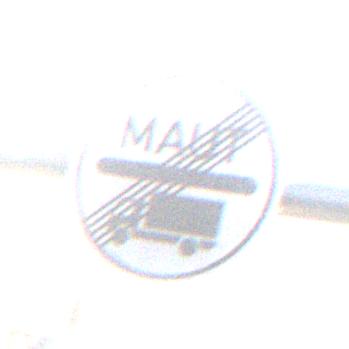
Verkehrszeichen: EndeMautpflicht
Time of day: SunriseSunset
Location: Outdoor (Urban)
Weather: PartlyCloudy
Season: Autumn
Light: Natural